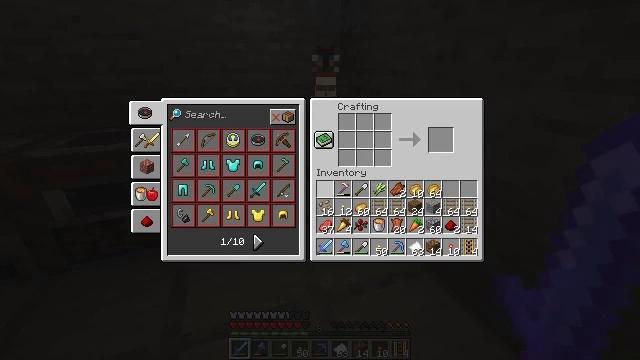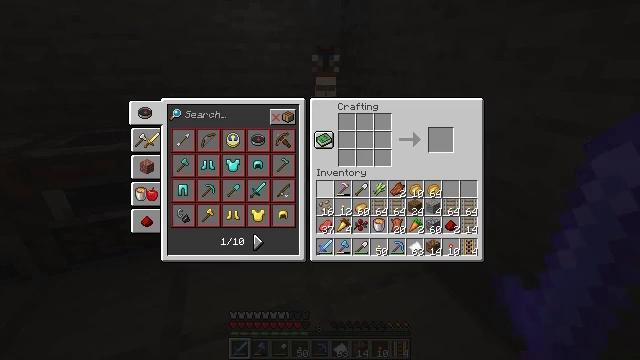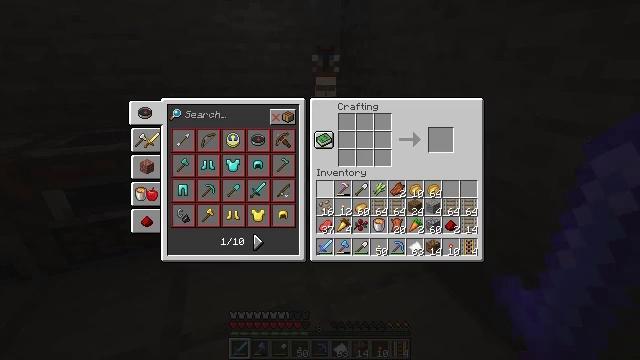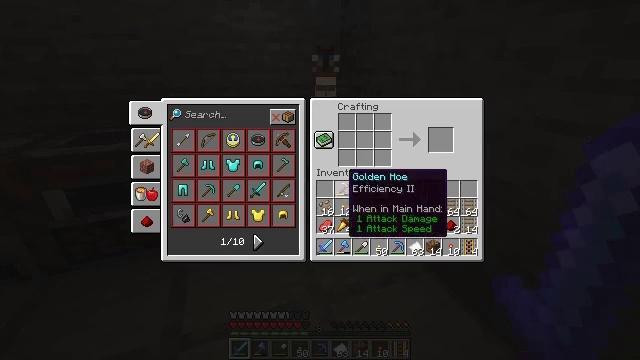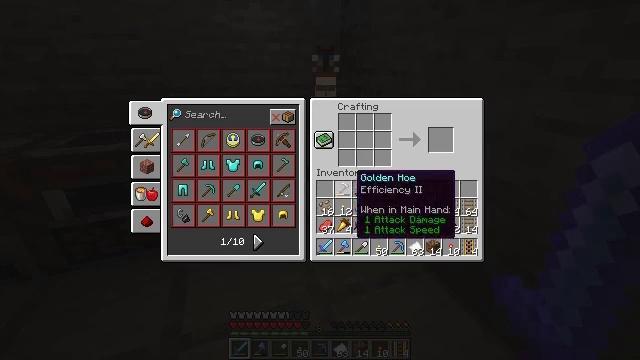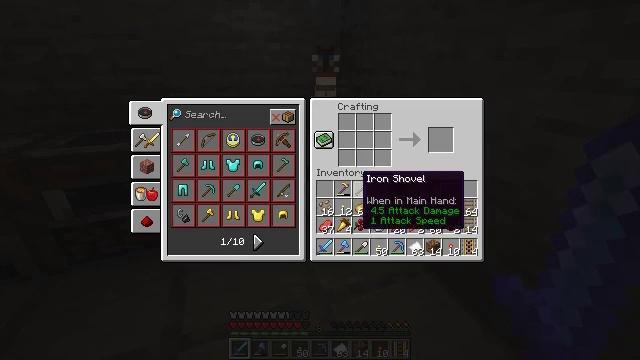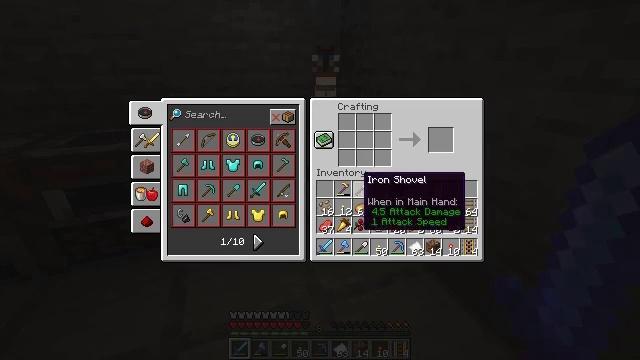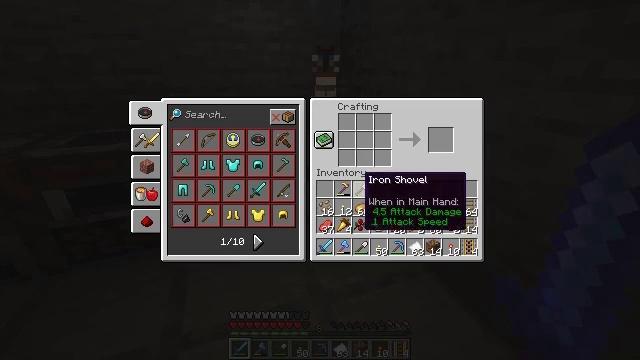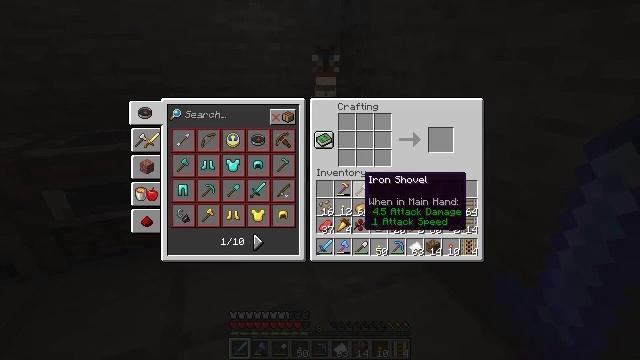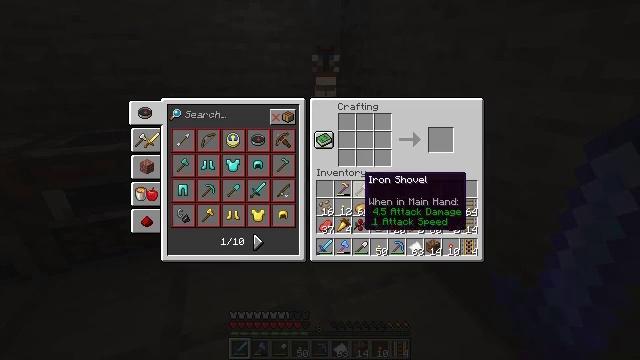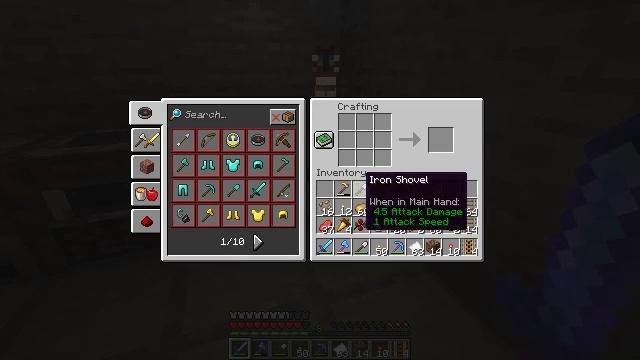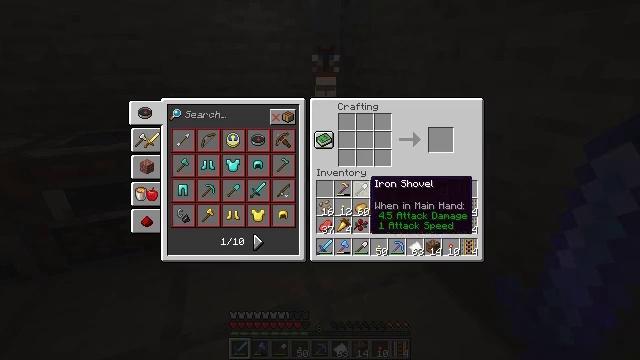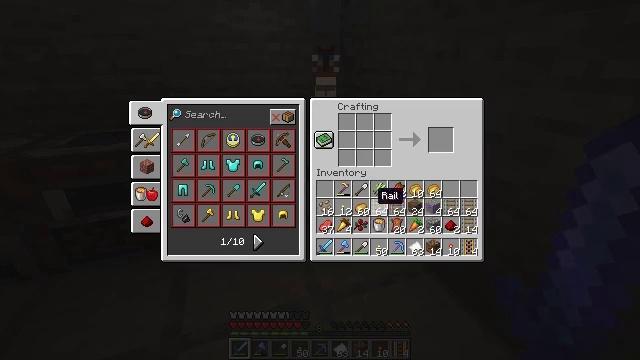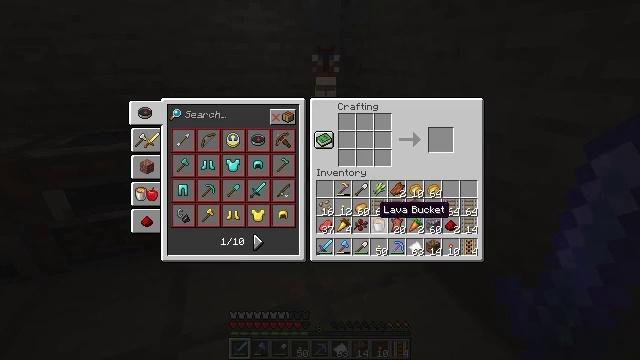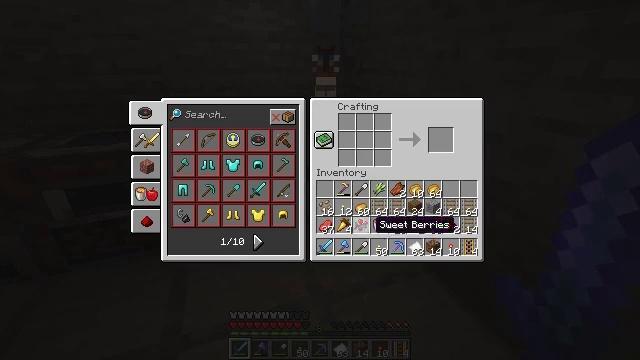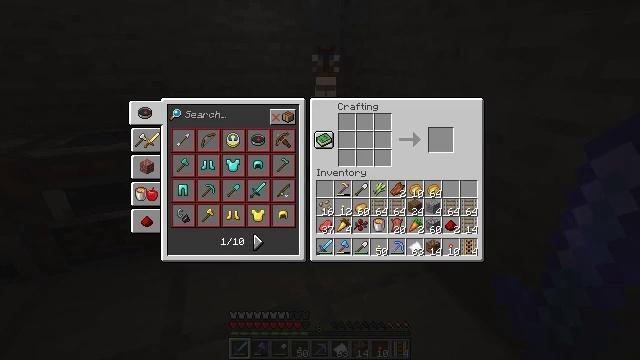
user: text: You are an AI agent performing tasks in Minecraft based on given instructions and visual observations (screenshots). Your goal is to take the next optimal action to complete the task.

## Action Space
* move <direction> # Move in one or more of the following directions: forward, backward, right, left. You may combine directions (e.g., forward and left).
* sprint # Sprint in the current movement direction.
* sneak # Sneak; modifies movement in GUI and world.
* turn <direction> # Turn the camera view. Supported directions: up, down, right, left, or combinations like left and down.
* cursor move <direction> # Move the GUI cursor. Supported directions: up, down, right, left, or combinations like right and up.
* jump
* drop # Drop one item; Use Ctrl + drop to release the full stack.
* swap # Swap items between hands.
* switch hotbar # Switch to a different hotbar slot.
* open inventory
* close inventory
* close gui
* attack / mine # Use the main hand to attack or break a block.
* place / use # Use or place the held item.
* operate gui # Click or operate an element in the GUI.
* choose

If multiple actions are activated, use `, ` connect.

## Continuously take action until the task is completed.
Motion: motion action
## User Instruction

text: Collect paper and leather to make a book.
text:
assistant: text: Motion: no_op
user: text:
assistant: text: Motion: turn right
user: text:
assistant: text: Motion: turn right
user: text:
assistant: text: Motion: turn right
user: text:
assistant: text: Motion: no_op
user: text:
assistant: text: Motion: no_op
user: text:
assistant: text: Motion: no_op
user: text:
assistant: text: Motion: no_op
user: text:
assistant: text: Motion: no_op
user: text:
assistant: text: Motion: no_op
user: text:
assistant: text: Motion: no_op
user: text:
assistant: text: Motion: turn right and down
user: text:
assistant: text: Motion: turn down
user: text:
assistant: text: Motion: turn down
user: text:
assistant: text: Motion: no_op
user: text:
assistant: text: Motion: no_op
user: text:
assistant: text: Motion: no_op
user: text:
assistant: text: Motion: turn down
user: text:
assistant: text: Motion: no_op
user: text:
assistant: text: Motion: no_op
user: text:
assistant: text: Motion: turn right and down
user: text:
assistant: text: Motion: turn right
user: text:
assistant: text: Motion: turn right
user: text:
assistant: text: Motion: turn right
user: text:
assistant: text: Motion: turn right
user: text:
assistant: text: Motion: no_op
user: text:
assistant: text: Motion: no_op
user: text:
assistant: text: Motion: no_op
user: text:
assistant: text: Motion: no_op
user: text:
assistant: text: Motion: no_op